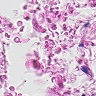
Metastatic tissue present: no